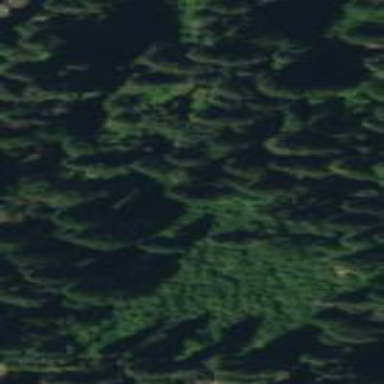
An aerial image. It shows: Wet meadow with woodland vegetation.